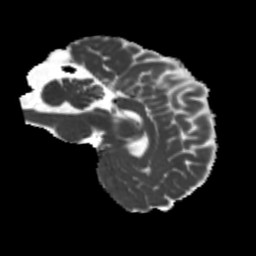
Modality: MD
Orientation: sagittal
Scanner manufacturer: siemens
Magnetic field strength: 3 T
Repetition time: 4 s
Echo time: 0.0594 s